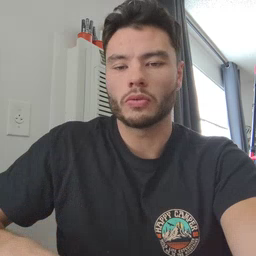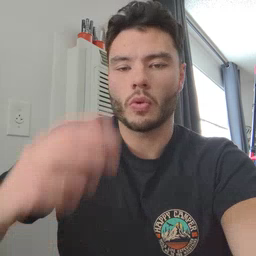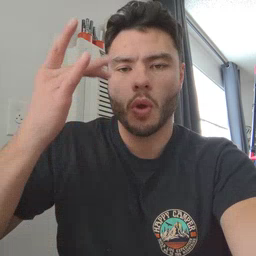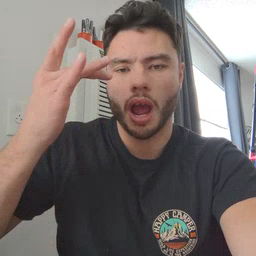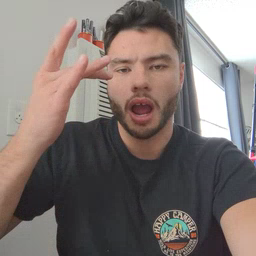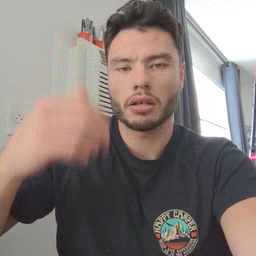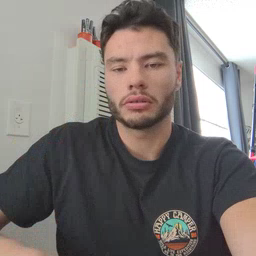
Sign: why